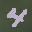
Label: 4